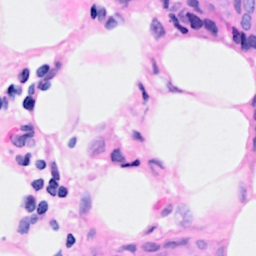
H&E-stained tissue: Breast